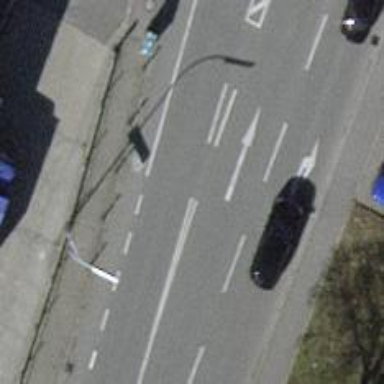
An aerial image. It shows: Residential road with asphalt surface. The road has sidewalks on both sides and dedicated cycle lane on the left side.